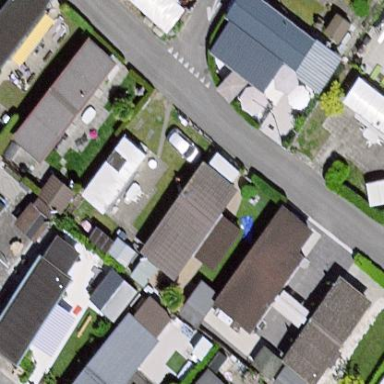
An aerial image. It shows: Static caravan.